Interaction volume radius: 10 \u00c5
Interaction volume height: 30 \u00c5
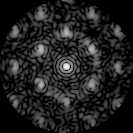
Disorder parameter: 0.496